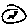
Label: bird